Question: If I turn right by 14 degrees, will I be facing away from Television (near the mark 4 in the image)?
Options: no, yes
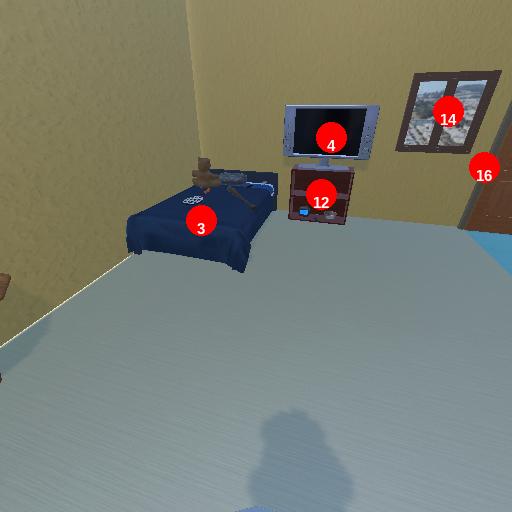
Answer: no